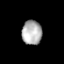
Tissue: prostate
Cell type: Fibroblasts
Senescence score: 0.8354
Nuclear area (px): 476
Mean DAPI intensity: 175.95